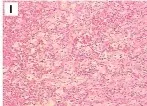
(I) (200x):HE staining to tumor showed disorderly arrangement of cells.
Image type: pathology (h&e)